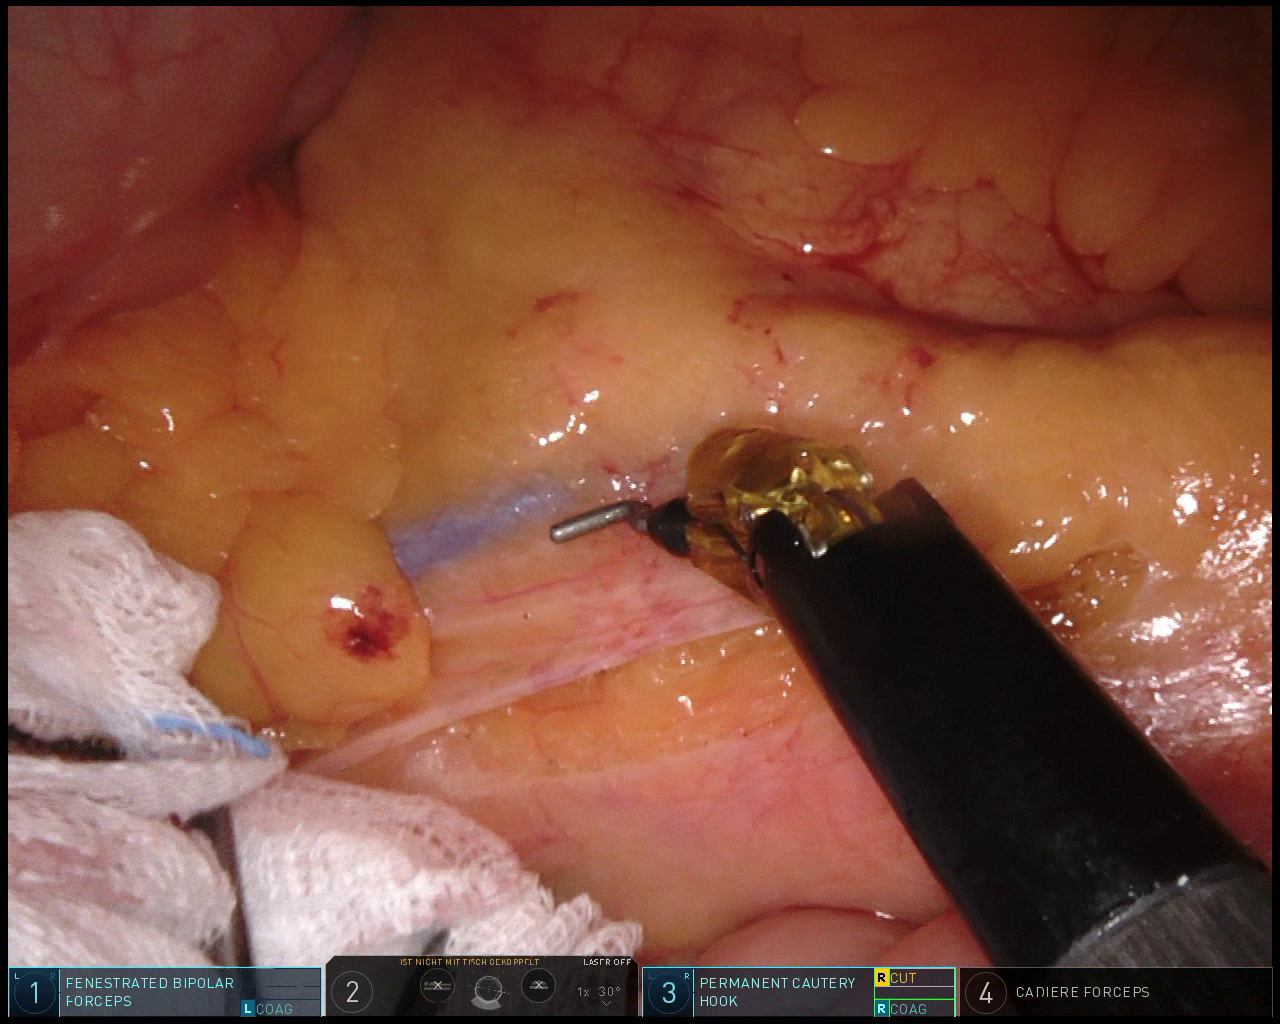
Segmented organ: intestinal_veins
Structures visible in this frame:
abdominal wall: no
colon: yes
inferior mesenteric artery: no
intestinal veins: yes
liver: no
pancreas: no
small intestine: yes
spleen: no
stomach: no
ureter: no
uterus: no
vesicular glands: no